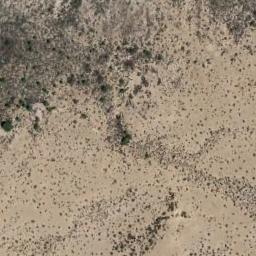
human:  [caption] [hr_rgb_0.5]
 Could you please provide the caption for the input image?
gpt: Chaparral is scattered in the sand from dense to sparse .

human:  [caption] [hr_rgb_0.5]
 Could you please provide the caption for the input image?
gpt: There are clusters of lush trees in the desert .

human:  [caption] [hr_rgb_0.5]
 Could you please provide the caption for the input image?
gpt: There are many bushes make up the chaparral on the desert .

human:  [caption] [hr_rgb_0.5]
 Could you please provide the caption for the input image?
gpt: A lot of dense small chaparrals grow in the desert .

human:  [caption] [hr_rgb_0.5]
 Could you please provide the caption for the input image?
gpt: The chaparral is thicker in the upper left than in the lower right .